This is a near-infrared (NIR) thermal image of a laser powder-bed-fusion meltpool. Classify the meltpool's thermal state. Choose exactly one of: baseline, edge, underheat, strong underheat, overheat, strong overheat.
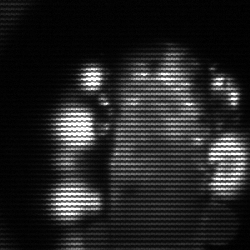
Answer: strong underheat